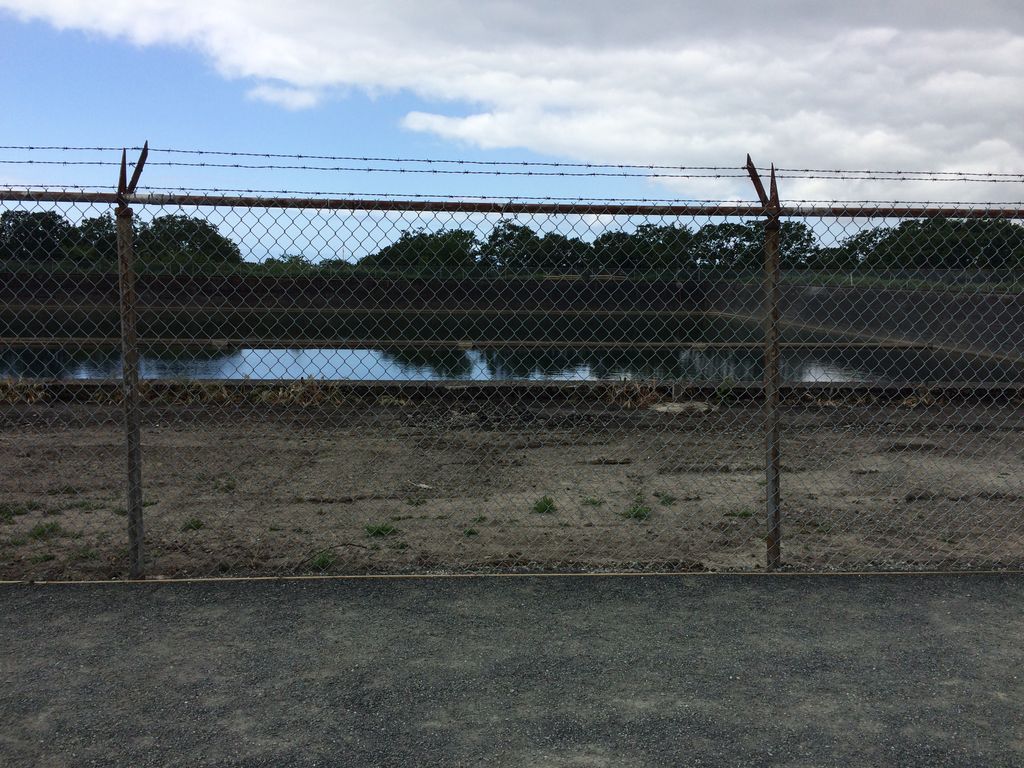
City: victoria